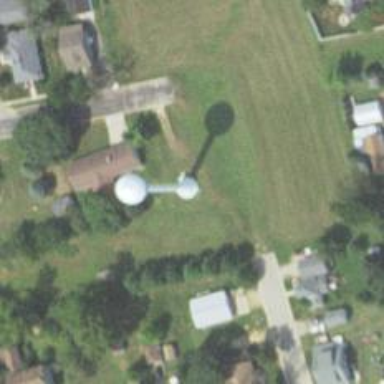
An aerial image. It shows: Water tower that is man-made.